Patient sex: M
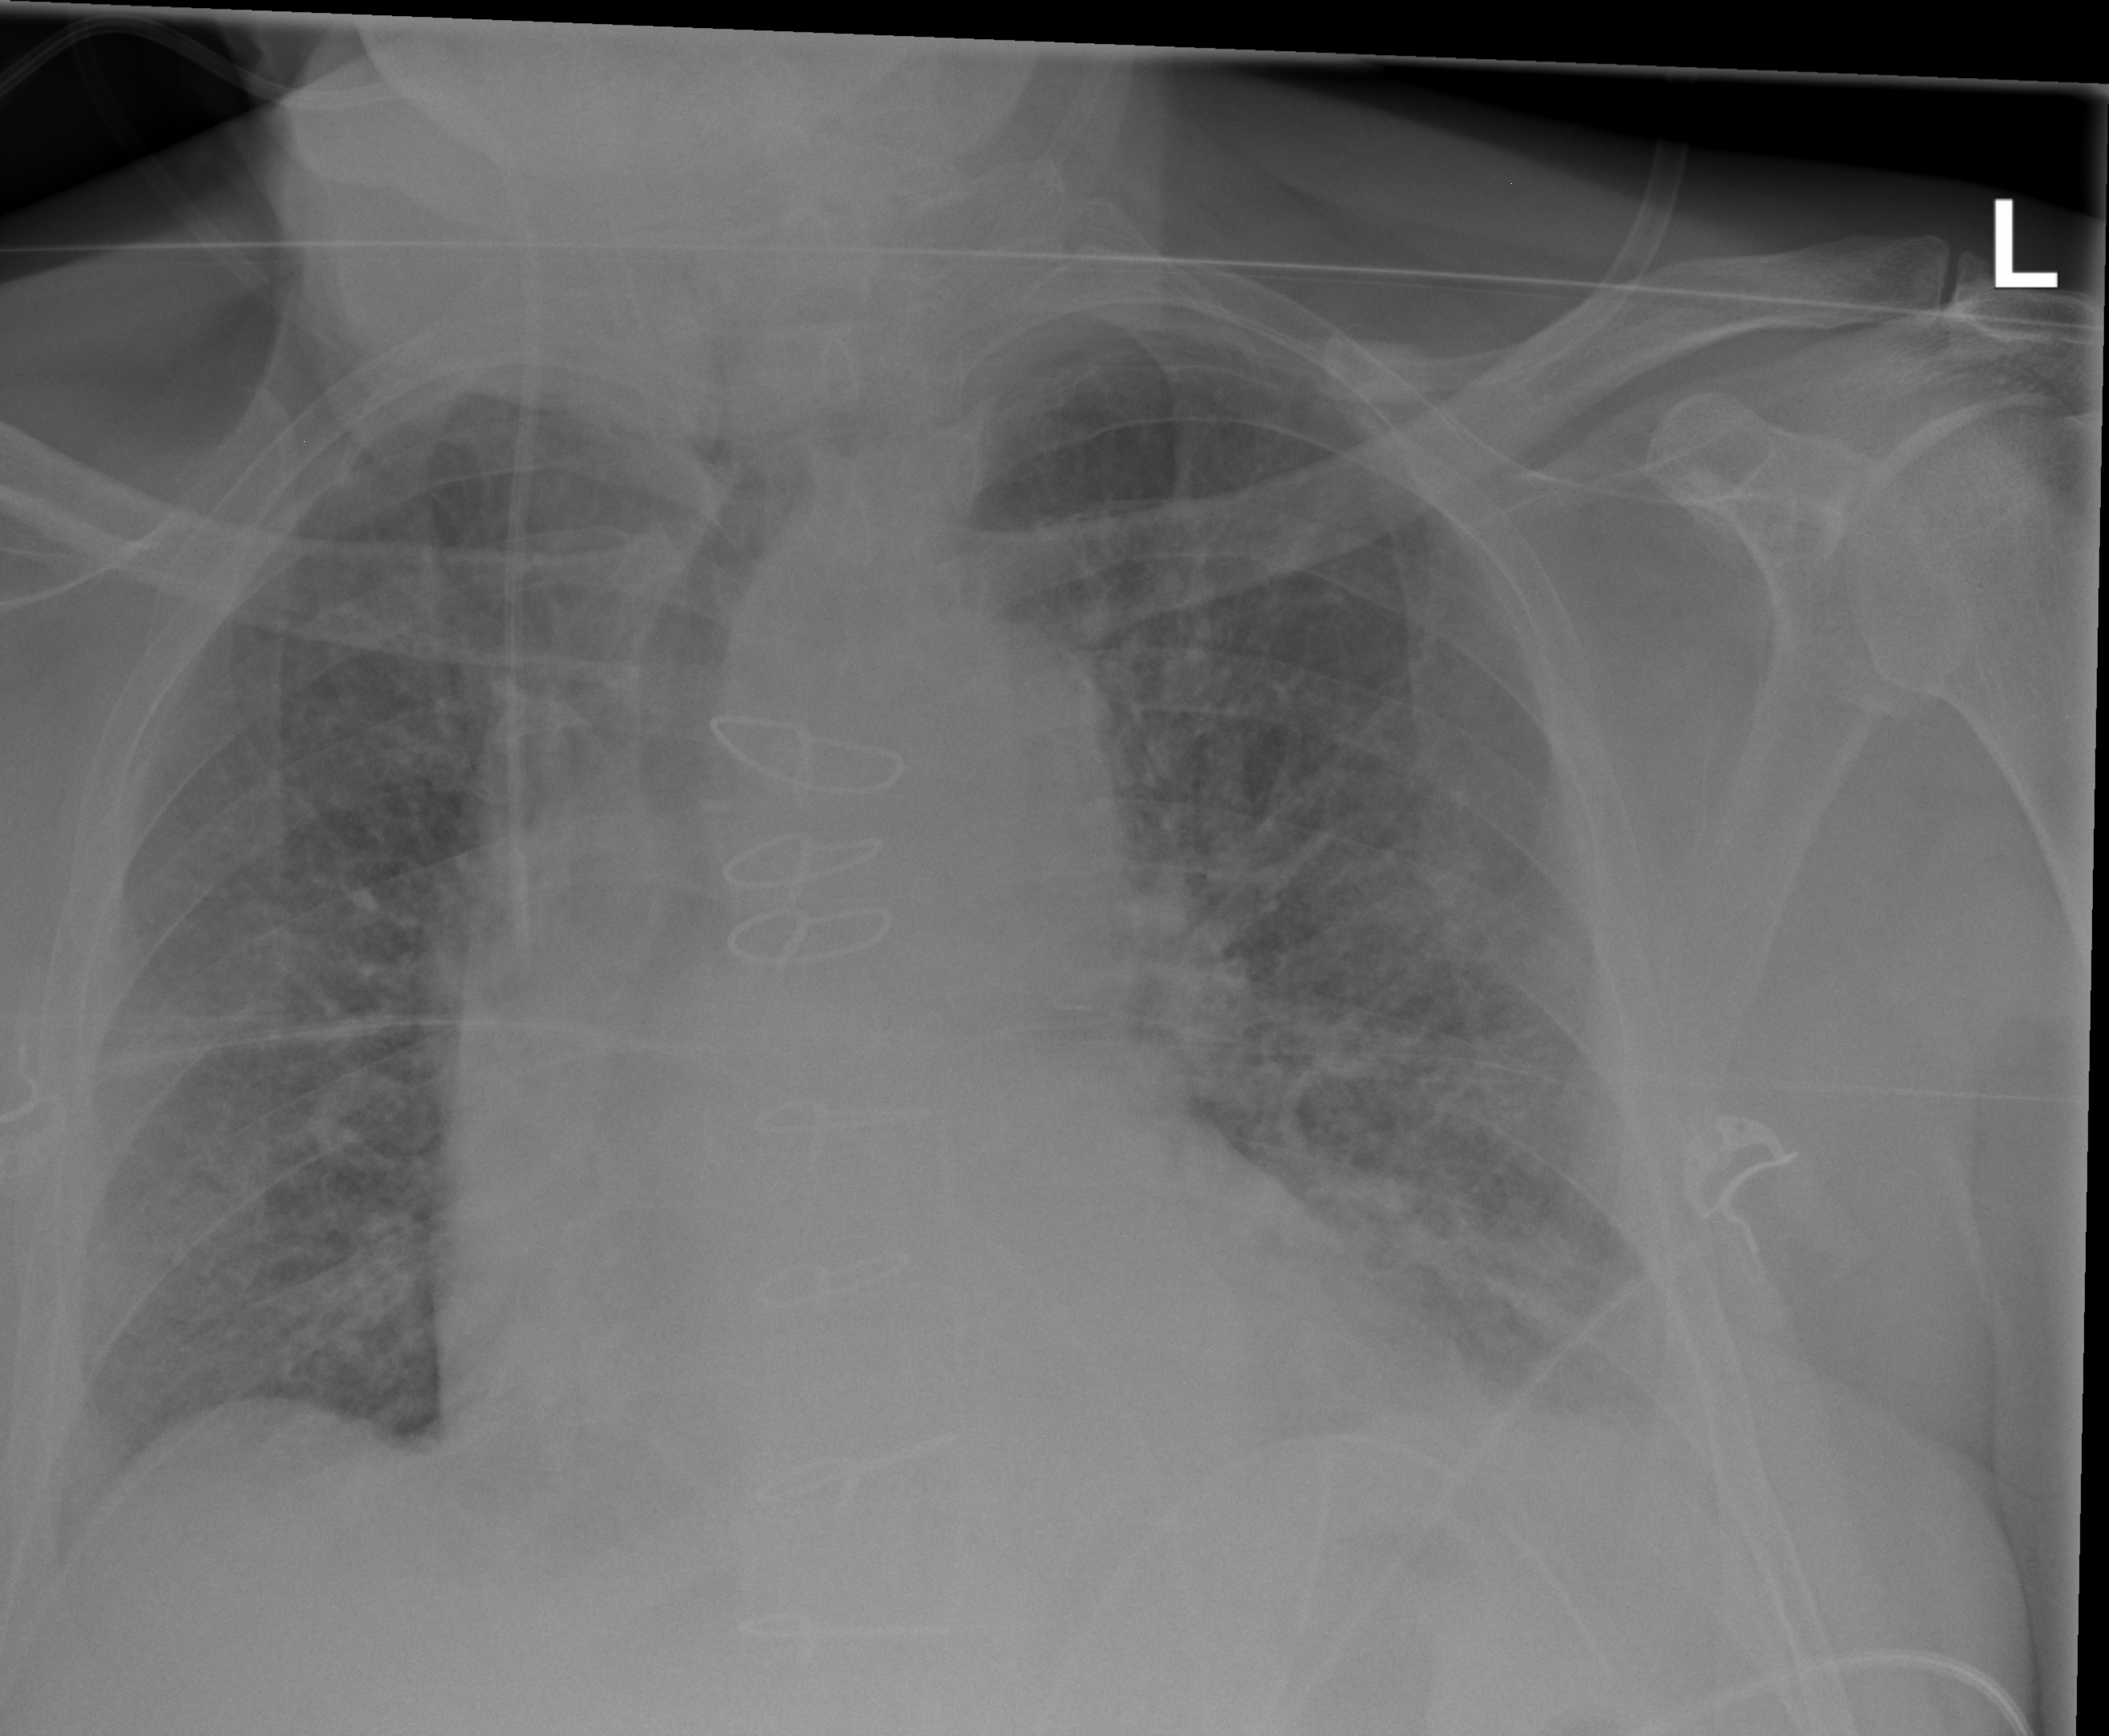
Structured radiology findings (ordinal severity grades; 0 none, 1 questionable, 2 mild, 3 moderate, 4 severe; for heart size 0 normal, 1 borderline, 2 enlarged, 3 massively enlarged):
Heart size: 0
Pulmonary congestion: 0
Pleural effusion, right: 0
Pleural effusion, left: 2
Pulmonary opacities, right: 0
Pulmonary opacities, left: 0
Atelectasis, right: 0
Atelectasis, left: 2